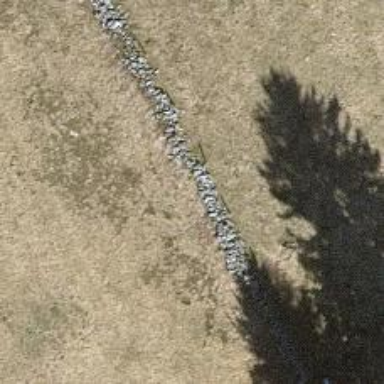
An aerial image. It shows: Wall barrier.